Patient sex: F
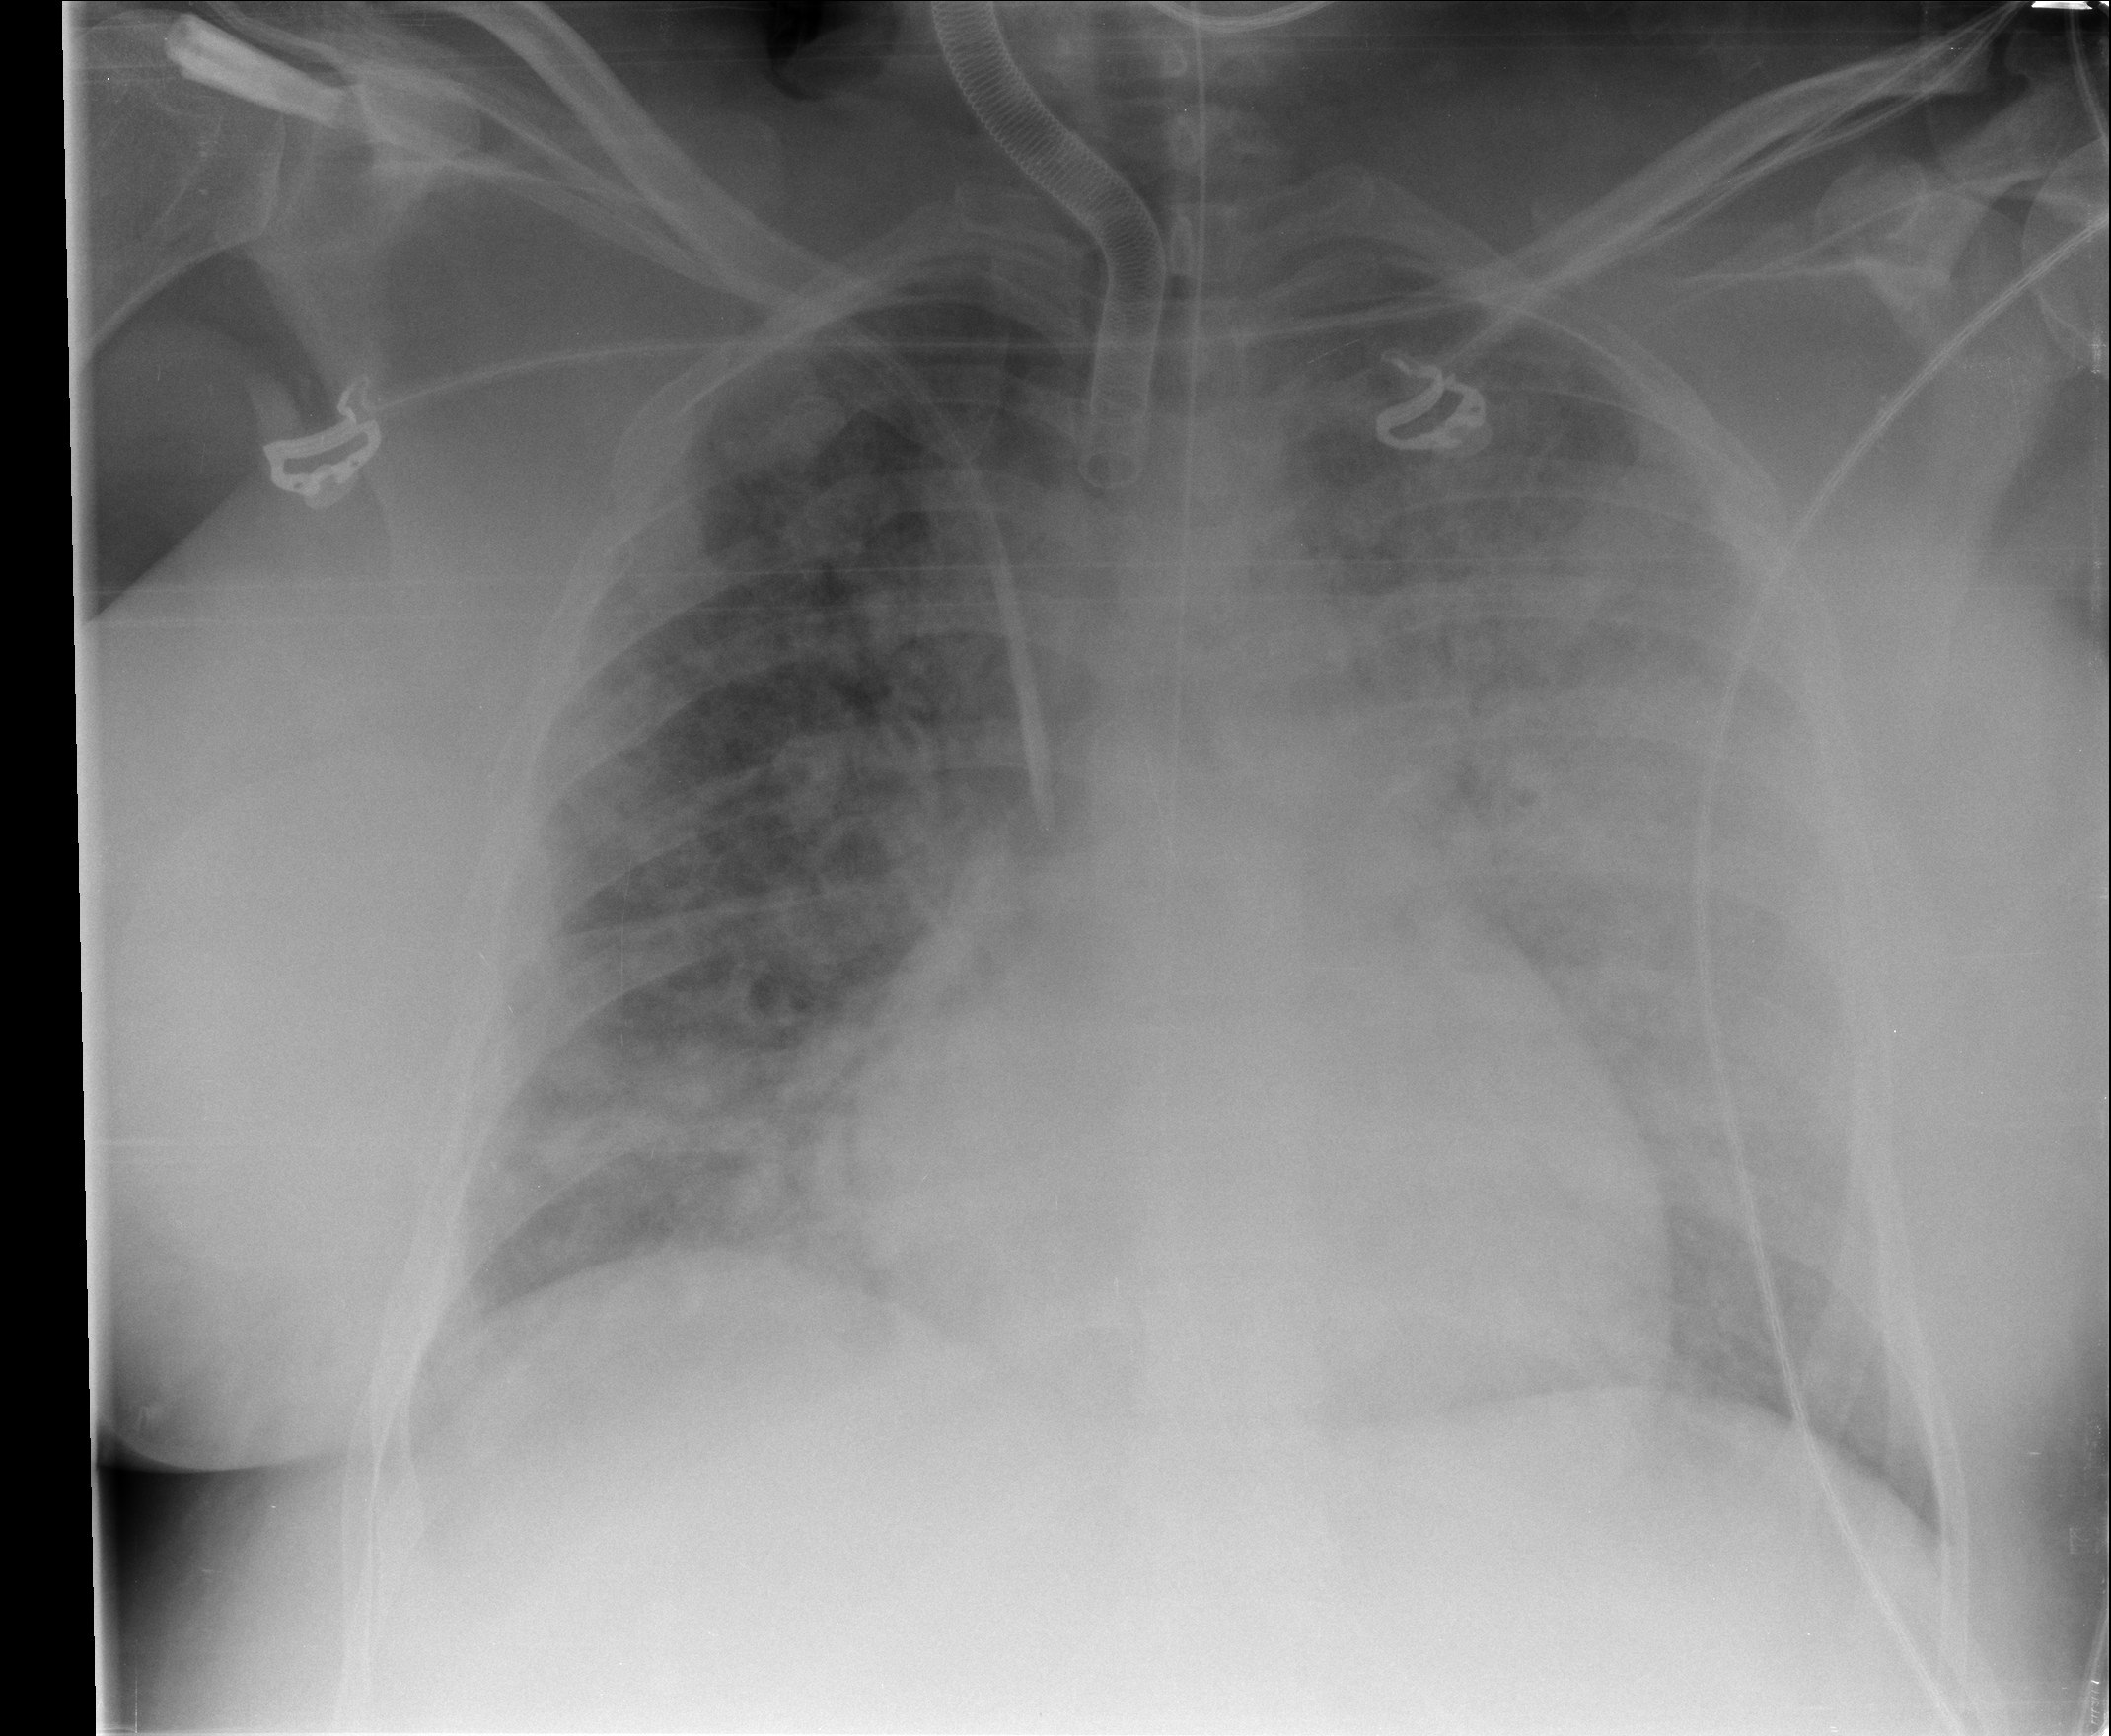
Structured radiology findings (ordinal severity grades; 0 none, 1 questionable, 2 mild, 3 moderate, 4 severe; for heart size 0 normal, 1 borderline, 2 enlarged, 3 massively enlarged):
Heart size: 0
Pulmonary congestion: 0
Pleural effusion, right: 0
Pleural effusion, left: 0
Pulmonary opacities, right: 3
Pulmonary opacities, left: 3
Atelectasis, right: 2
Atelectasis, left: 2